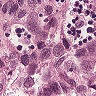
Metastatic tissue present: yes